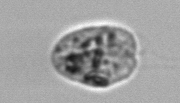
Label: Amoeba